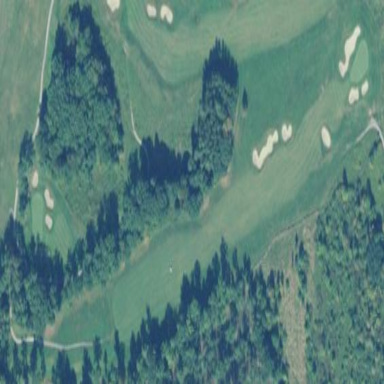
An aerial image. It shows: Rough area in golf course.